Question: I have 2 tables:
- 'tbl1(ID, Name, Sex, OrderDate)'- 'tbl2(OrderDate, OrderCode)'
I try to display all data from 'tbl1 (ID, Name, Sex, OrderDate)' and one column from 'tbl2(OrderCode)'.
I have tried this
'''
SELECT tbl1.*, tbl2.OrderCode FROM tbl1, tbl2;
'''
but it shows duplicate data. like this

I have search a while but only see query of mySQL where they use 'join' but it appears syntax error clause.
I want it appears like this
OrderCode is autoNumber Random which is why I put it in other table since Access not allow 2 autoNumber in same table
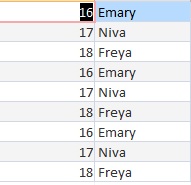
Answer: Create two tables as following:
<URL>
and then use this query
'''
select t1.ID, t1.Name, t1.Sex, t2.OrderDate, t2.OrderCode from
Table1 t1
inner join Table2 t2 on t1.ID = t2.ID;
'''